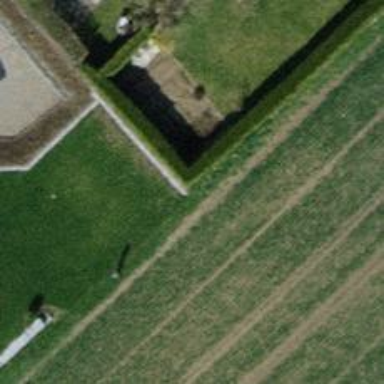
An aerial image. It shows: Hedge barrier.